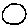
Label: circle